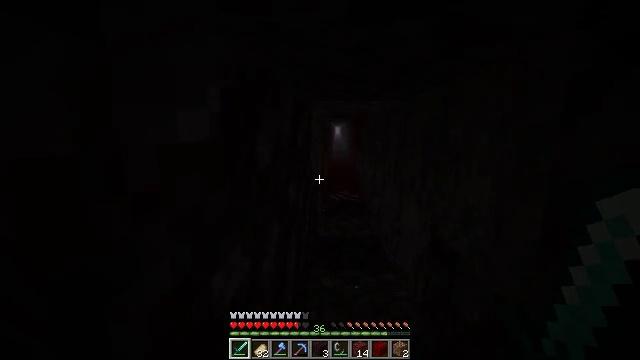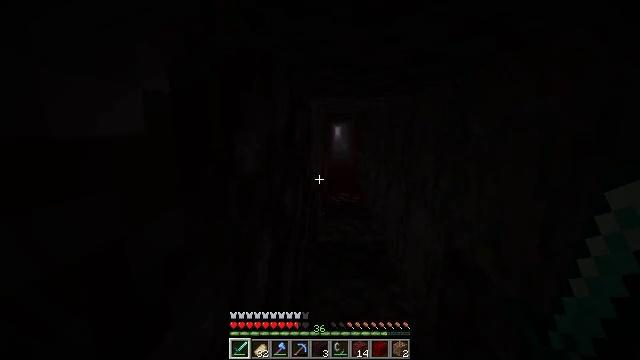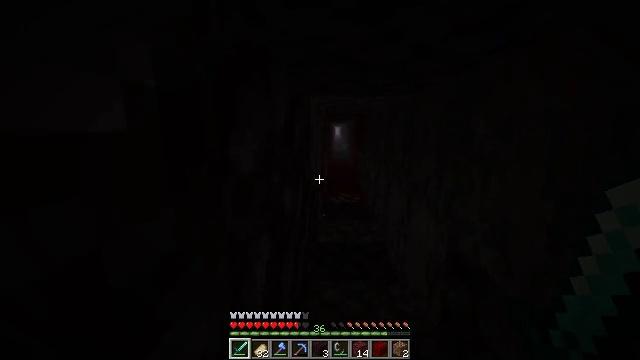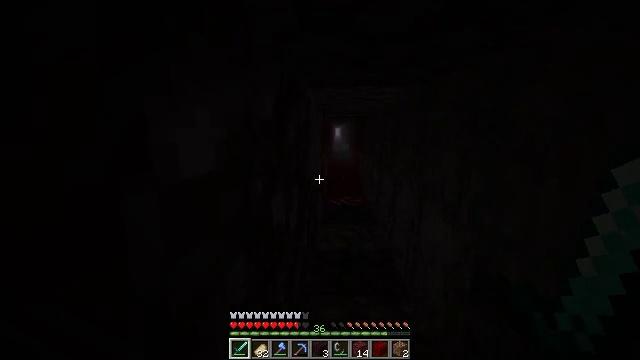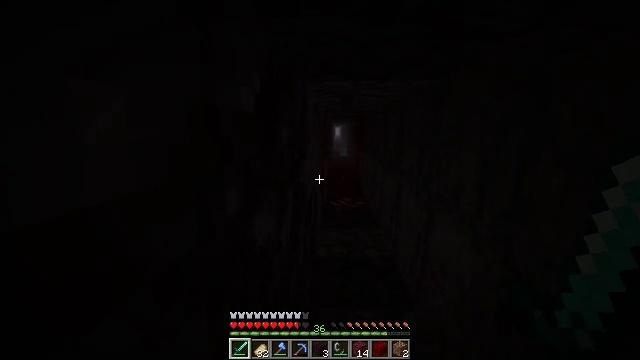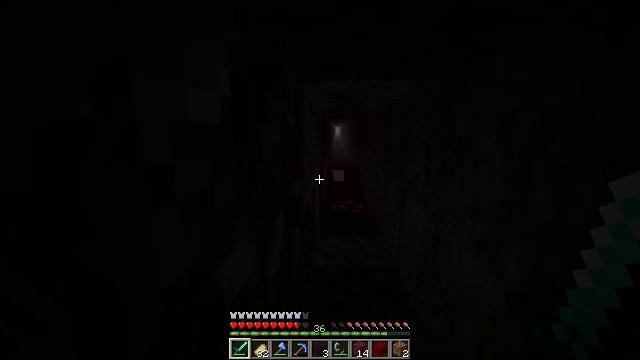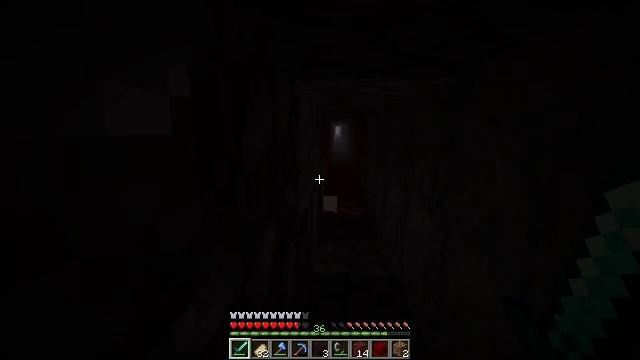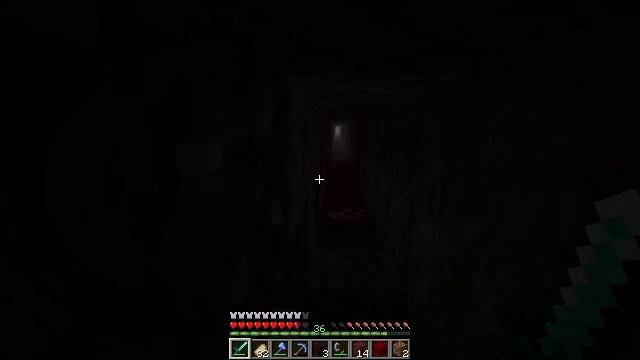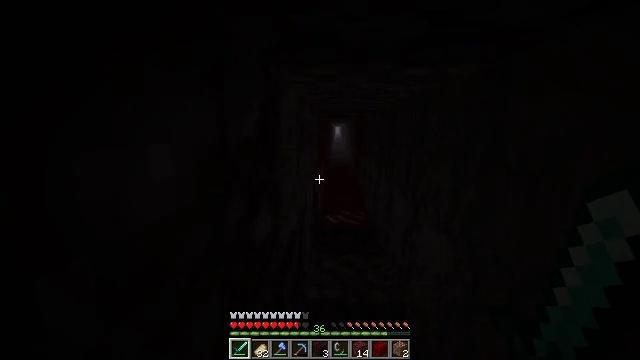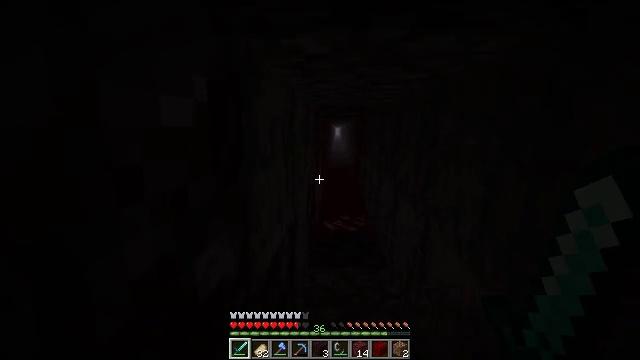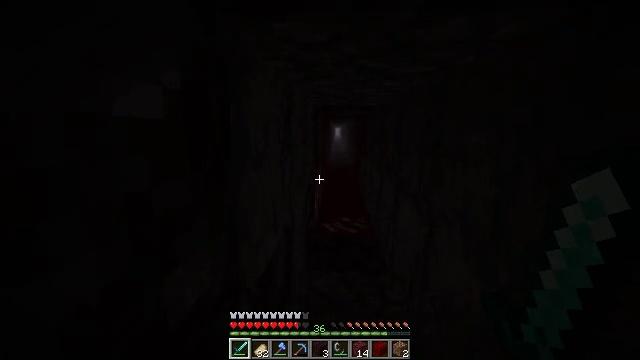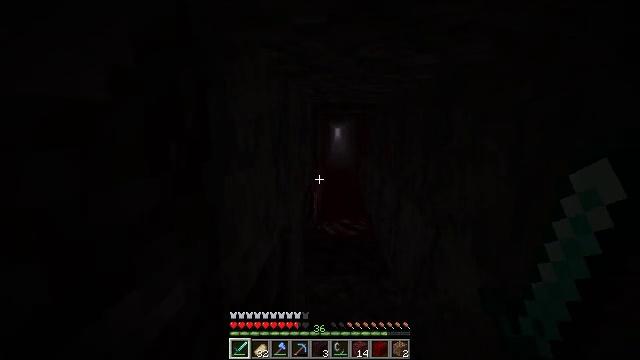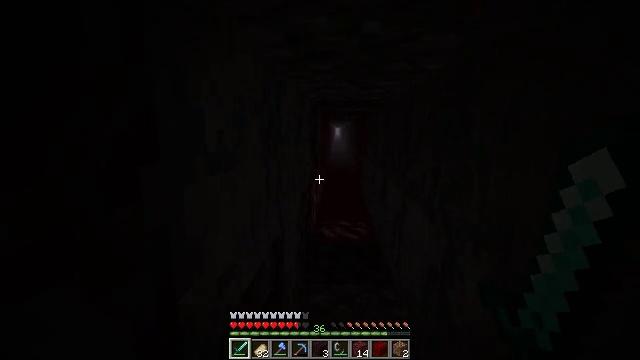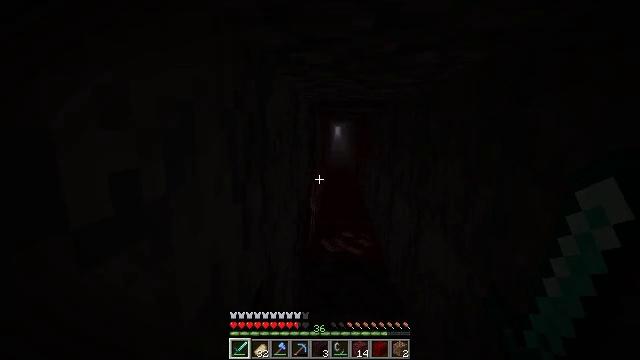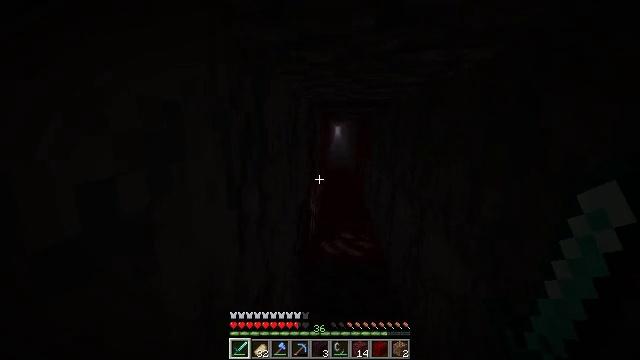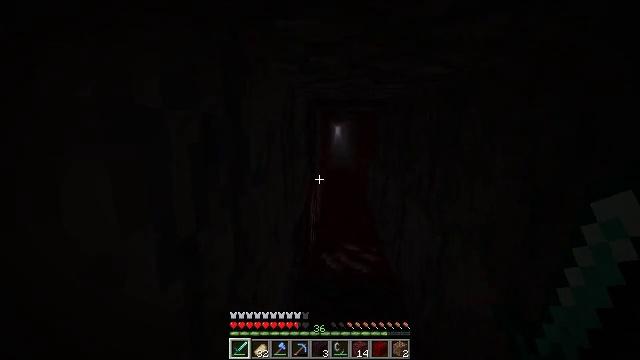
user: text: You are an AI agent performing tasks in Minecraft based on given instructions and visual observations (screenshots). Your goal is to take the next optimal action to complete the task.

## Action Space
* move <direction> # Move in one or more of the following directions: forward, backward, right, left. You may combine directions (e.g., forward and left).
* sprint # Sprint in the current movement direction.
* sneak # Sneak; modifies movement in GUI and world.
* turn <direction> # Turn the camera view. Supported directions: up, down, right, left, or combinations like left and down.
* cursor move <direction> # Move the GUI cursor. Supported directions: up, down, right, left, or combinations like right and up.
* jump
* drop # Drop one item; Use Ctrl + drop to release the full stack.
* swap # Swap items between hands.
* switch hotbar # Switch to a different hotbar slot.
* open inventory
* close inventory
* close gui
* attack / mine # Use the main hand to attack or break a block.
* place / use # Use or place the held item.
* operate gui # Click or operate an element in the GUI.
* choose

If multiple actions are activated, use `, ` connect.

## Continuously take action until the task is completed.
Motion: motion action
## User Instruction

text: Use the crafting table to craft a brewing stand.
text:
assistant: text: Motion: move forward
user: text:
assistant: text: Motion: move forward
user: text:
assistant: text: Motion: move forward
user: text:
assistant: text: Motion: move forward
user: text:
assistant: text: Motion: move forward
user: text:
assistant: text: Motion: move forward
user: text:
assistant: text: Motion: move forward, sprint
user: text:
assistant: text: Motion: move forward, sprint
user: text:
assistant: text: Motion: move forward, sprint
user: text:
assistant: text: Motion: move forward
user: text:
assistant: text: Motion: move forward
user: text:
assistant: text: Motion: move forward
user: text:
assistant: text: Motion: move forward
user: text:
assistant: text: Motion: move forward
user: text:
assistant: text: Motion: move forward
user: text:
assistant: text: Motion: move forward
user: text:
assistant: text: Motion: move forward
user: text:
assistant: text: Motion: move forward
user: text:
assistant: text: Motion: move forward
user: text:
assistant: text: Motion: move forward
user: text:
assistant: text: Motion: move forward
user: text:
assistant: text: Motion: move forward
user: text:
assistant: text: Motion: move forward
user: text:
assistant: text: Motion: move forward
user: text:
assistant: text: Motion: move forward
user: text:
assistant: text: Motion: move forward
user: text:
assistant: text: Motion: move forward
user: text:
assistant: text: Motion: move forward
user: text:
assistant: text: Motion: move forward
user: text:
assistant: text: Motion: move forward